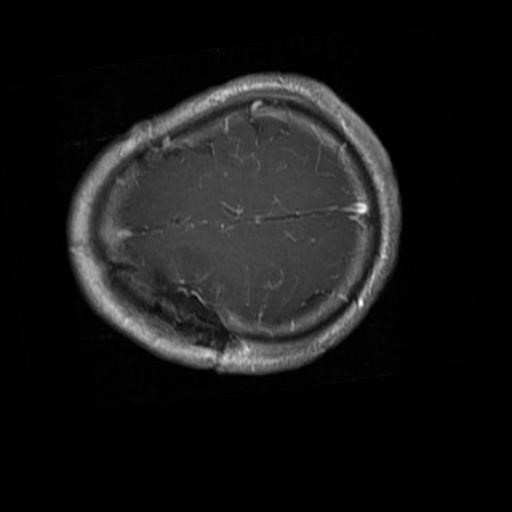
Label: brain_glioma